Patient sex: M
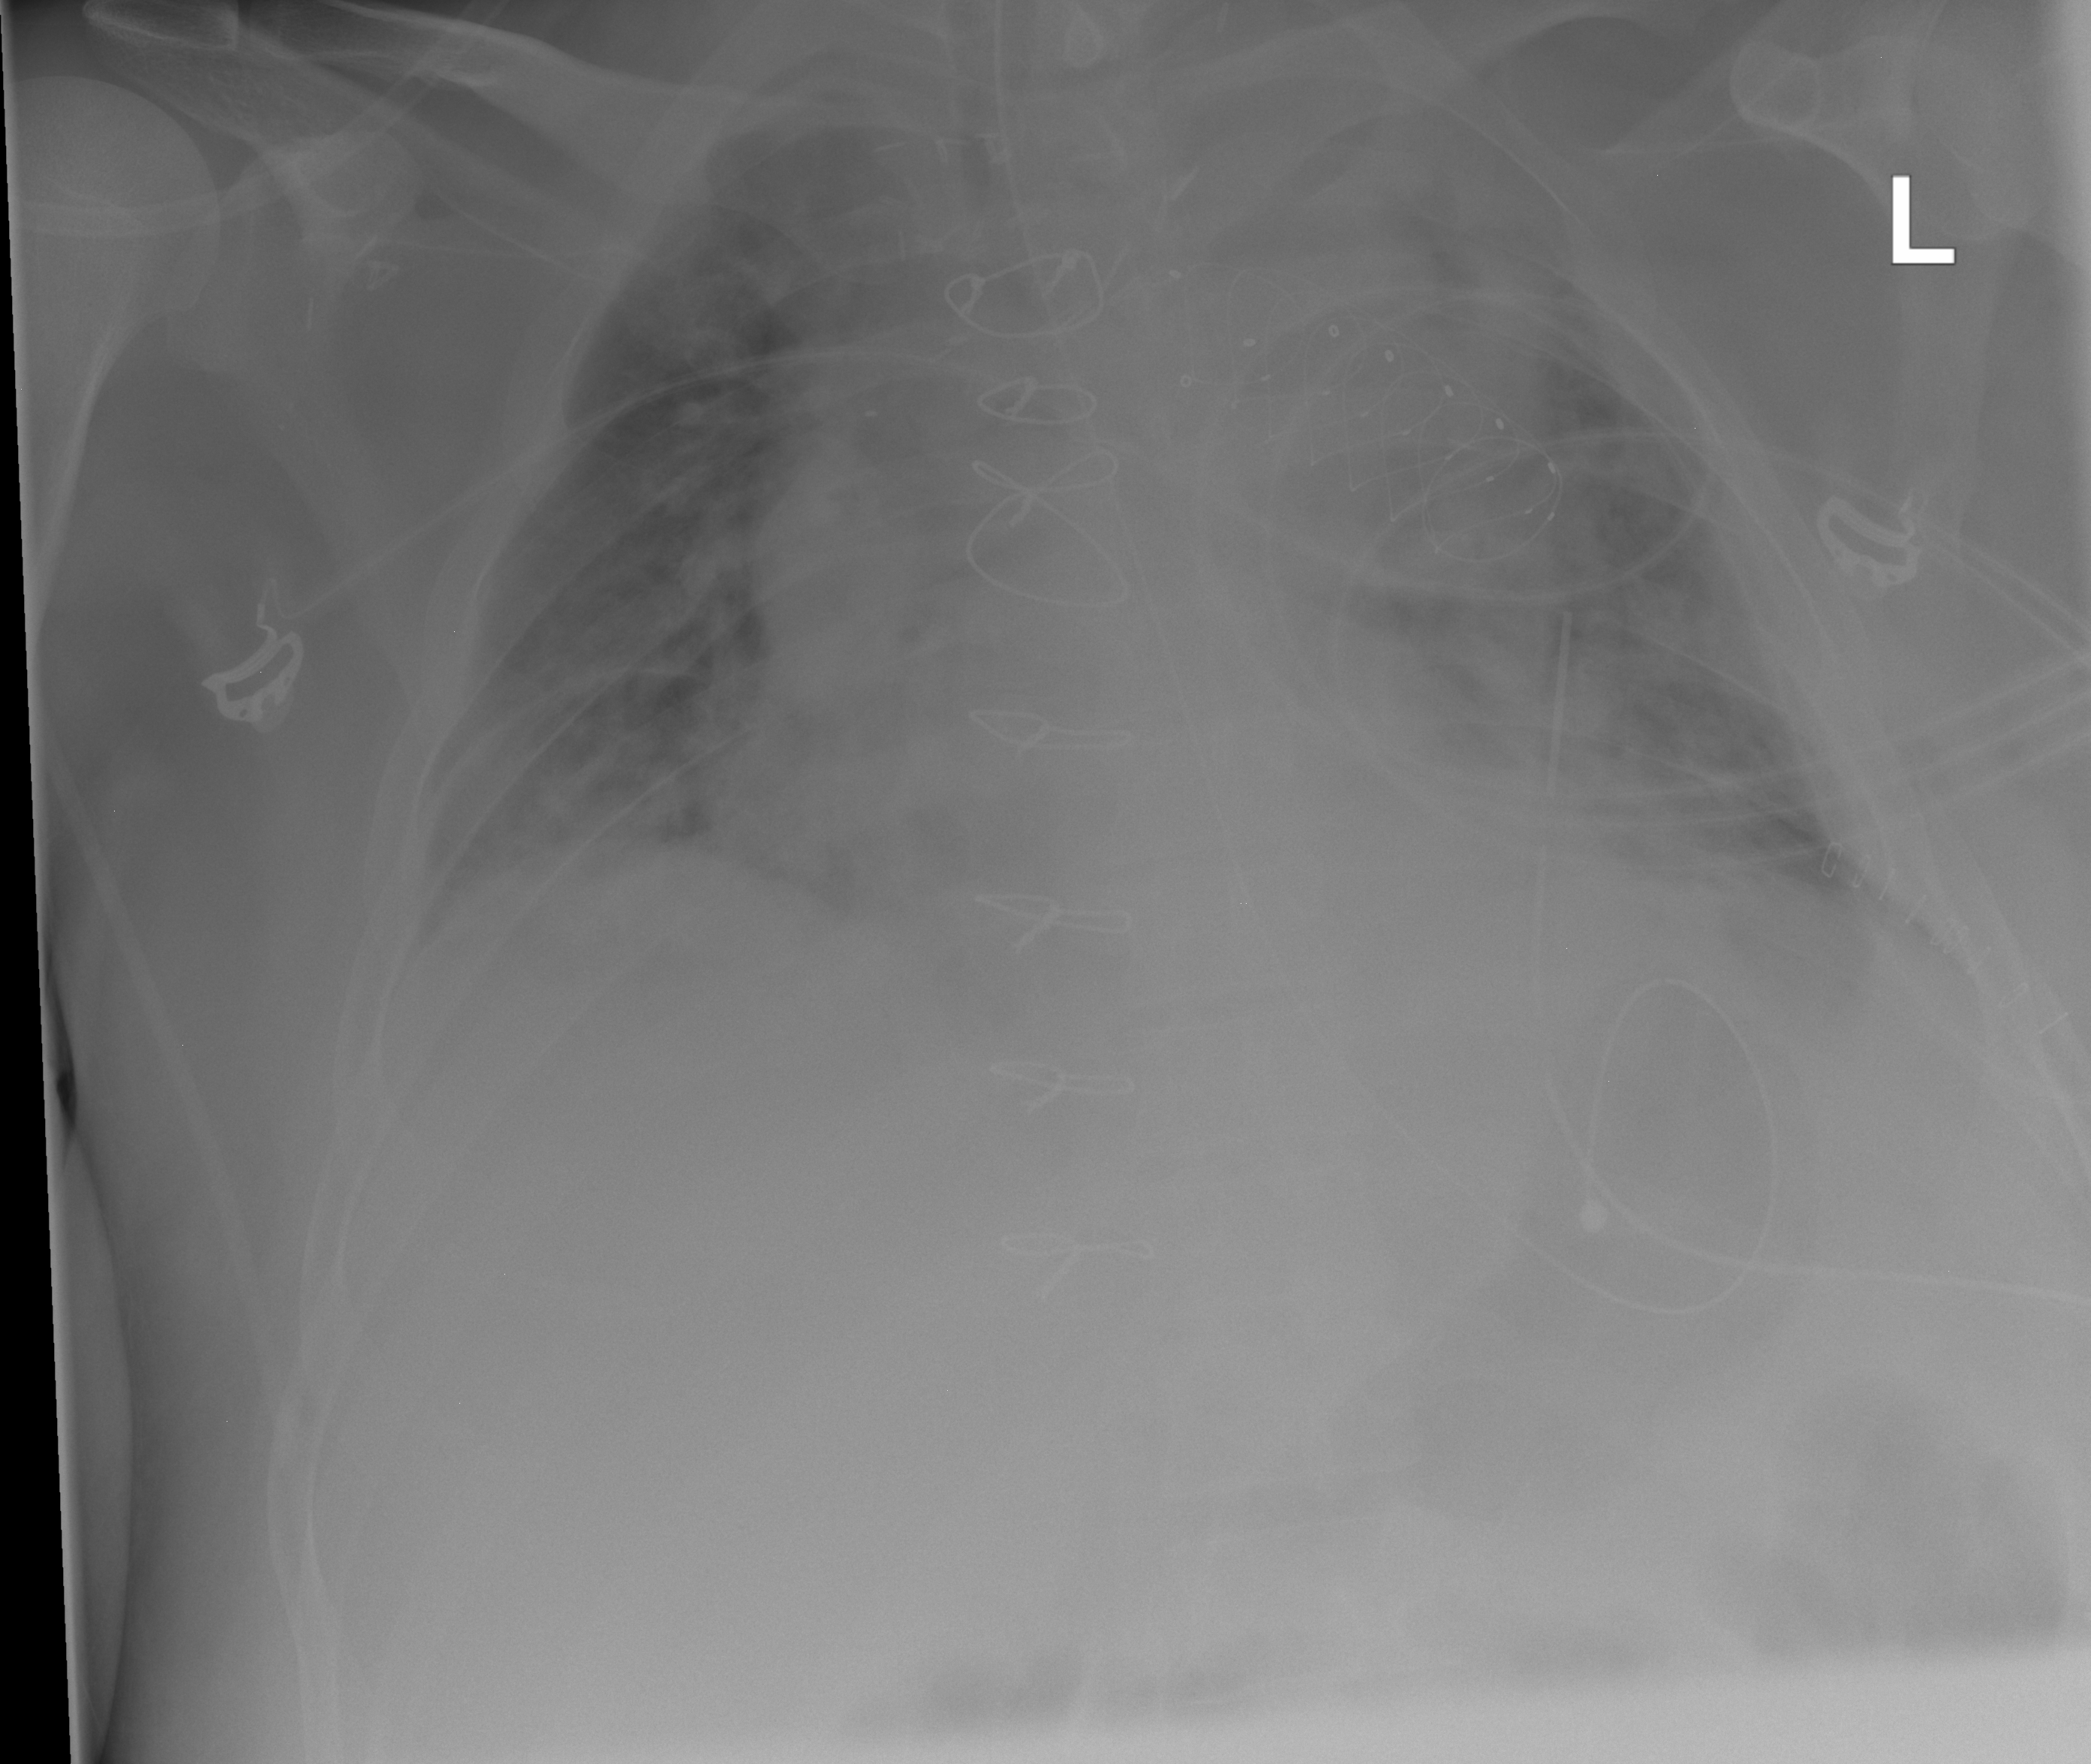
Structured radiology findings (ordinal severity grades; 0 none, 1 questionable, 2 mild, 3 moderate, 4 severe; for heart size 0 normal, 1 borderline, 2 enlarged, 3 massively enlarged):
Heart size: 2
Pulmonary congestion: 2
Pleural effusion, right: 2
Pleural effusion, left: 2
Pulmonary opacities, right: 0
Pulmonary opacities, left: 2
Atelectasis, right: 2
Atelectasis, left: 2